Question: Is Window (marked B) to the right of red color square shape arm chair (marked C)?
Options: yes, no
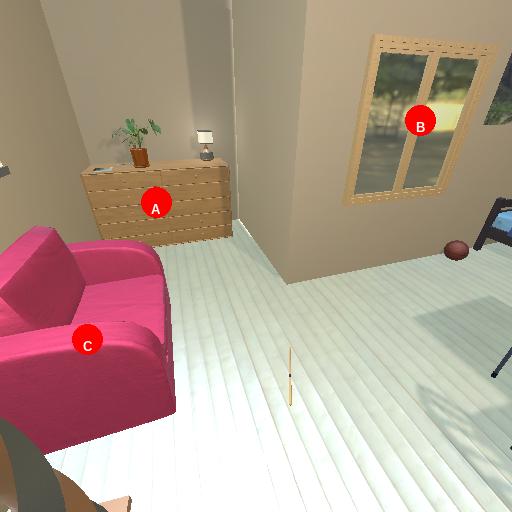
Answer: yes